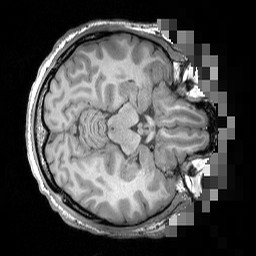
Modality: T1w
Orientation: axial
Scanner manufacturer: siemens
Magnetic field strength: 3 T
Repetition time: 1.5 s
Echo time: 0.00291 s